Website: apple
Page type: account-selection
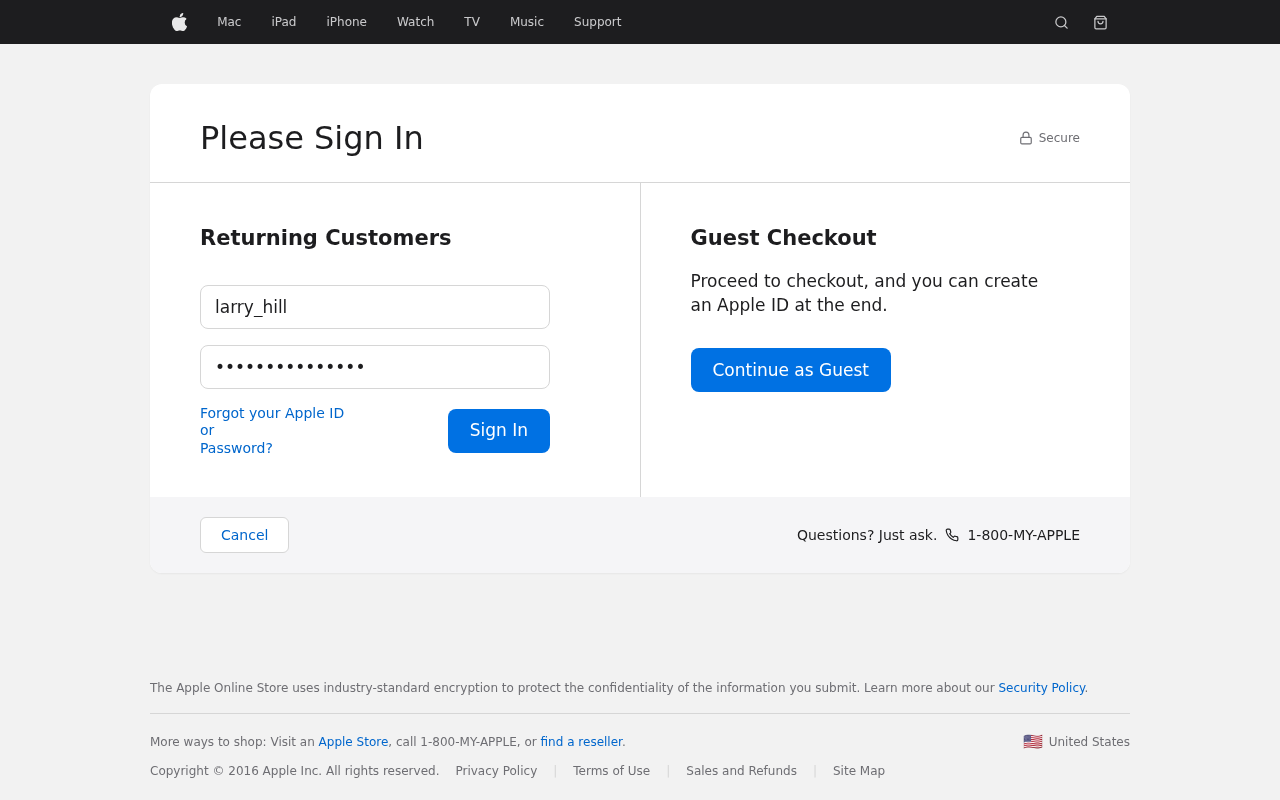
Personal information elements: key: PII_LOGIN_USERNAME
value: larry_hill